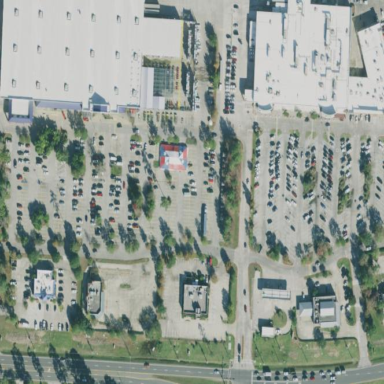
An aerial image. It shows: Parking area.